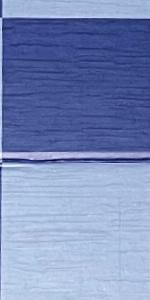
Label: Empty